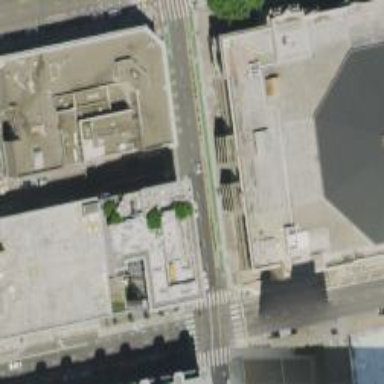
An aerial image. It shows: Civic building.